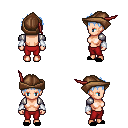
a pixel art fantasy rpg character, female body template, human, light skin, steel arm armor, red pants, white cyan bedhead hairstyle, leather cap, white cloth bracers, black slippers, four views (front, back, left, right), 2x2 character sprite sheet, small pixel art, hard edges, no anti-aliasing